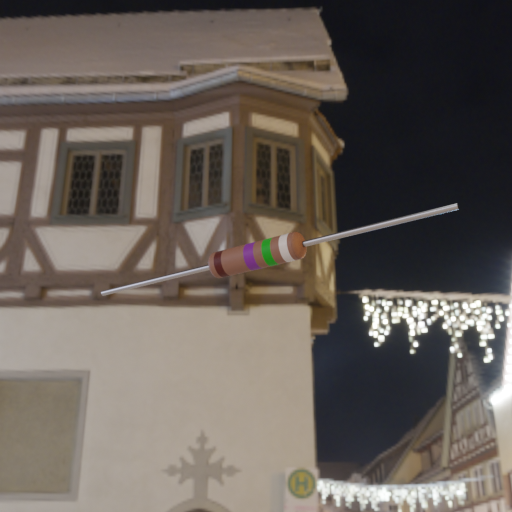
Resistor colour bands (in order): brown, violet, green, white